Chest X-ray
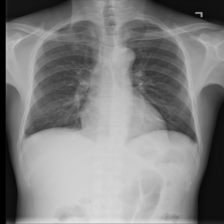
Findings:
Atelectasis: negative
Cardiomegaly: negative
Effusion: negative
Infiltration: negative
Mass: negative
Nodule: negative
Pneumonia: negative
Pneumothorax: negative
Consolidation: negative
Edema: negative
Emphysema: negative
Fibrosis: negative
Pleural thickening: negative
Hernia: negative